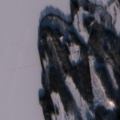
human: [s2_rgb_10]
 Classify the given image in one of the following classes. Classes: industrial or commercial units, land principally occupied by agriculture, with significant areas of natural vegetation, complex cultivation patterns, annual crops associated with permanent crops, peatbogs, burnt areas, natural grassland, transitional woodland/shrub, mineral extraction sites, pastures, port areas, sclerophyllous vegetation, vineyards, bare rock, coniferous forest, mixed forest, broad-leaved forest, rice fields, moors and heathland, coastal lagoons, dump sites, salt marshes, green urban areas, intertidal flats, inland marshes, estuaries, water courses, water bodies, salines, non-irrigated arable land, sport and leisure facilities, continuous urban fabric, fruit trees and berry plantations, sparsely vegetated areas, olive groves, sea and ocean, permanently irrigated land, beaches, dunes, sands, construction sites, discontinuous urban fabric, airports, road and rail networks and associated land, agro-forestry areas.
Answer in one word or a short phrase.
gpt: coniferous forest, mixed forest, transitional woodland/shrub, water bodies